五年级 · 立体几何学
（2021 春・高邑县期中）求这个物体的表面积（单位：厘米）

12
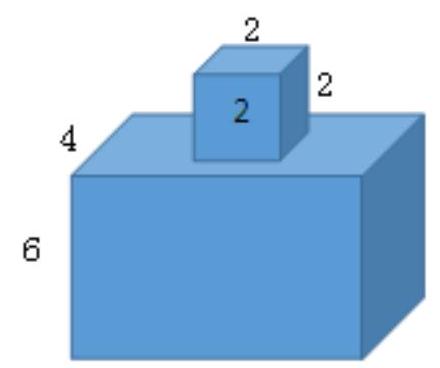
答案: 解 $2 \times 2 \times 4+(12 \times 4+12 \times 6+4 \times 6) \times 2$

$$
\begin{aligned}
& =4 \times 4+(48+72+24) \times 2 \\
& =16+144 \times 2 \\
& =16+288 \\
& =304 \text { (平方厘米 })
\end{aligned}
$$

答: 这个物体的表面积是 304 平方厘米.